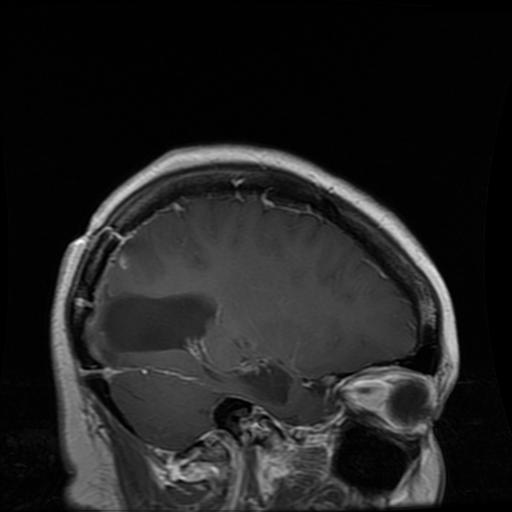
Label: glioma